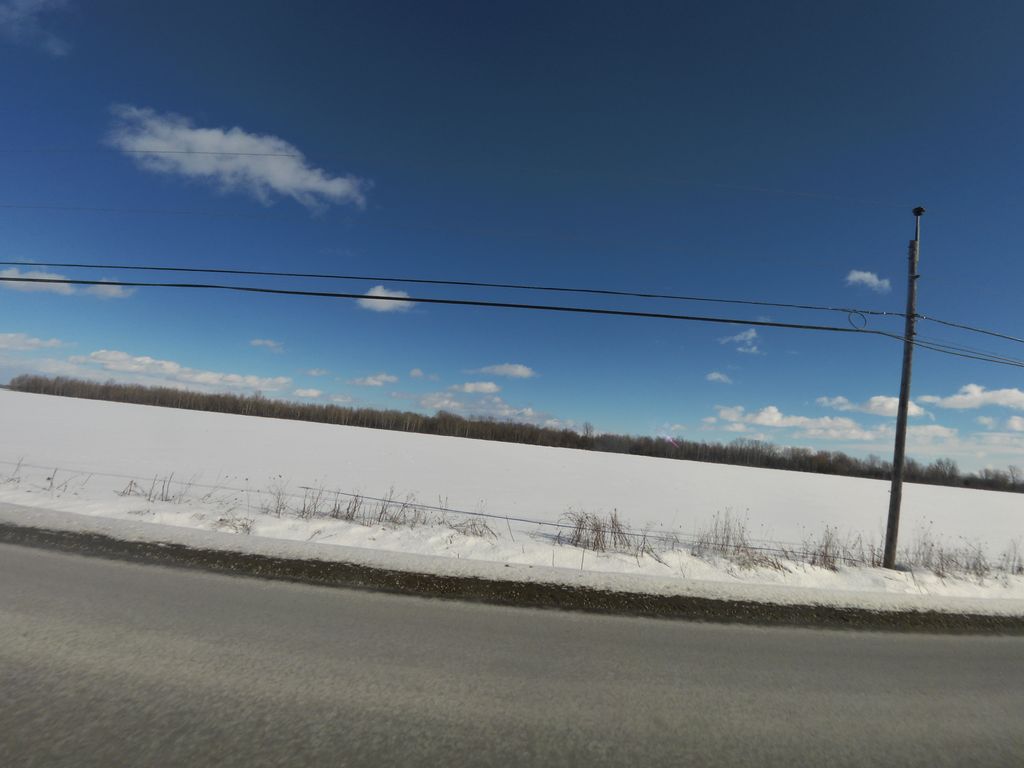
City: ottawa-gatineau